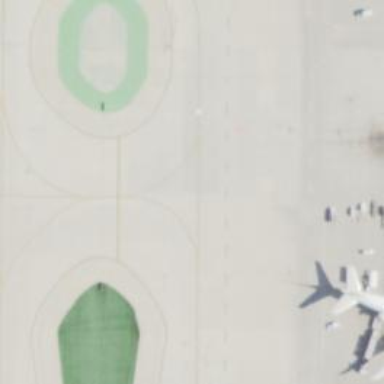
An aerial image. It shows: View of taxiway at the airport.